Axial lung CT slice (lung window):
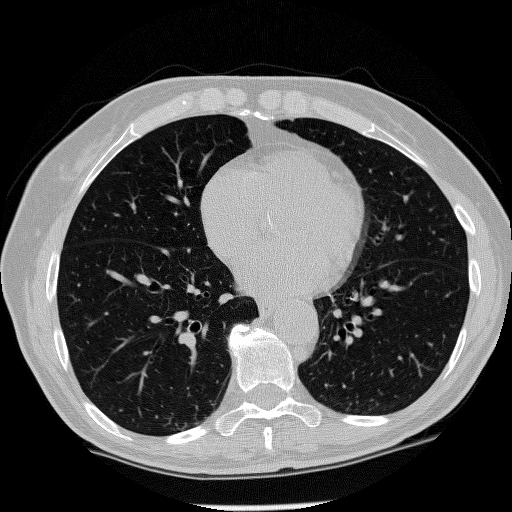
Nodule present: no